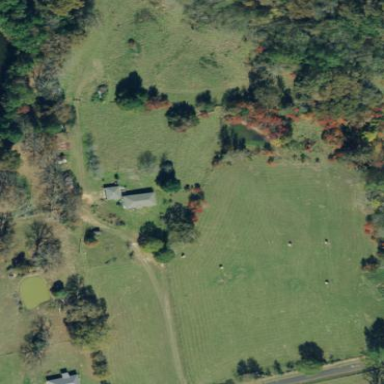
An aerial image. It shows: Pasture covered in meadow.